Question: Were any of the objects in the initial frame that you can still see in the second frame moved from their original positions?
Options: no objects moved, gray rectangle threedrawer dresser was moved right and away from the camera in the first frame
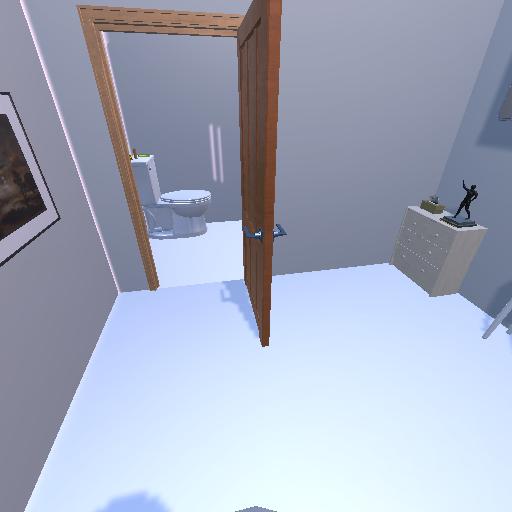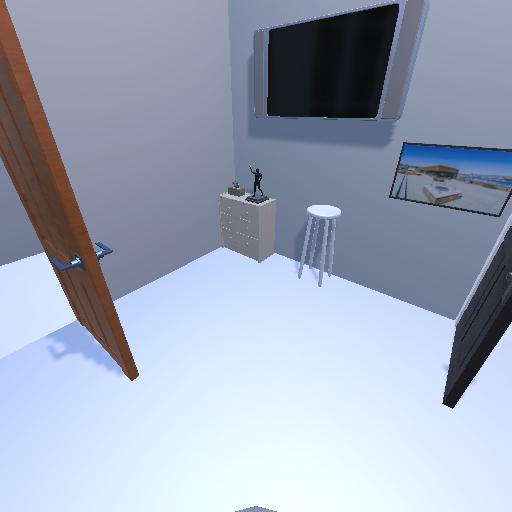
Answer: no objects moved